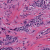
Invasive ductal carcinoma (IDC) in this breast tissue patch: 1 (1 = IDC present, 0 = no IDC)